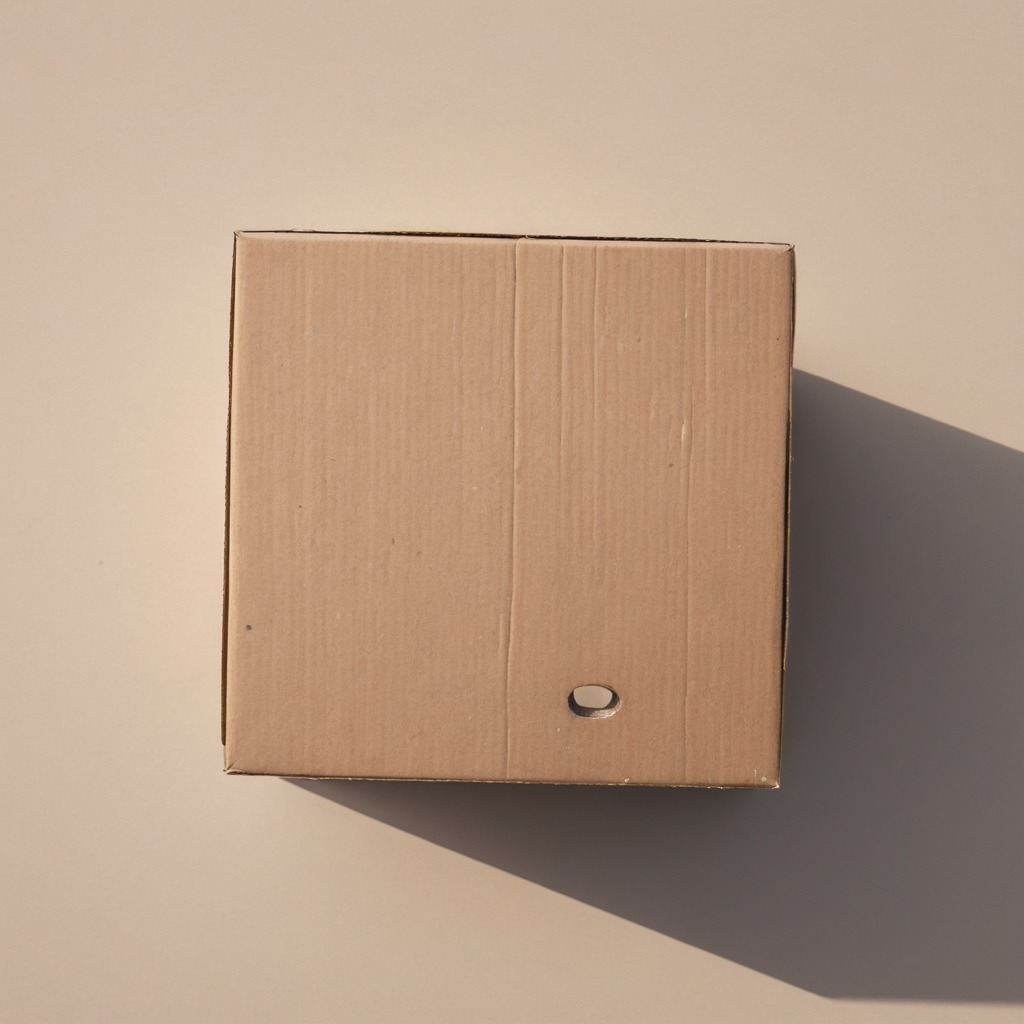
A flat metal washer lies on a clean dry cardboard box surface in an outdoor workshop during daytime bright natural light soft shadows slightly creased but